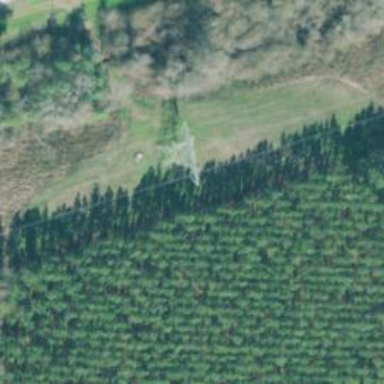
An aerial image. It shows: Lattice structure tower used for power transmission.